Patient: sex F, age 75
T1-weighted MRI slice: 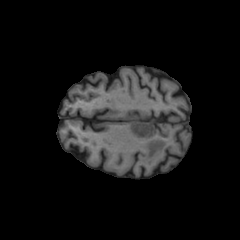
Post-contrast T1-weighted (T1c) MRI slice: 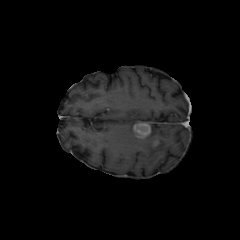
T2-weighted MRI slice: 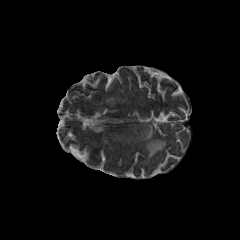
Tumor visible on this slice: yes
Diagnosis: Glioblastoma, IDH-wildtype
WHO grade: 4